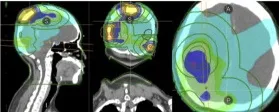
(A) Brain and scalp radiotherapy plans (51Gy/17f).
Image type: radiology (pet)